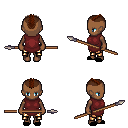
a pixel art fantasy rpg character, female body template, human, dark skin, maroon tunic, gold greaves, brown short mohawk hairstyle, black slippers, spear, four views (front, back, left, right), 2x2 character sprite sheet, small pixel art, hard edges, no anti-aliasing